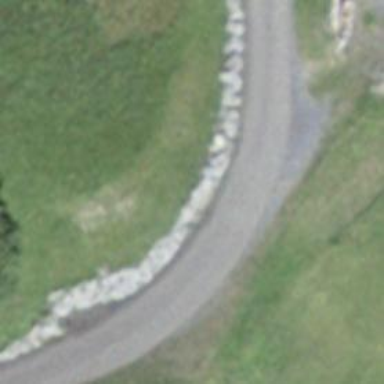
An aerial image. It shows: Retaining wall.